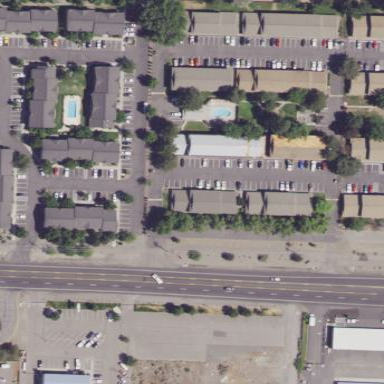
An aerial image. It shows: Parking area.